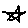
Label: star